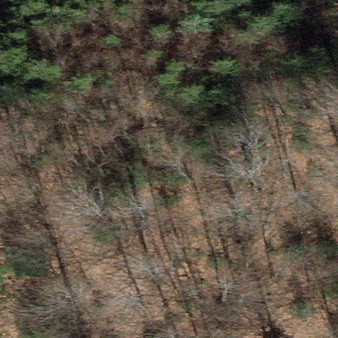
Label: other